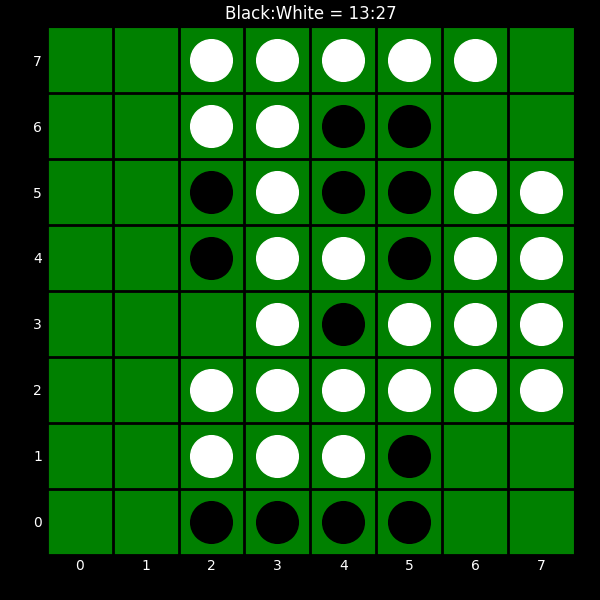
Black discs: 13
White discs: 27